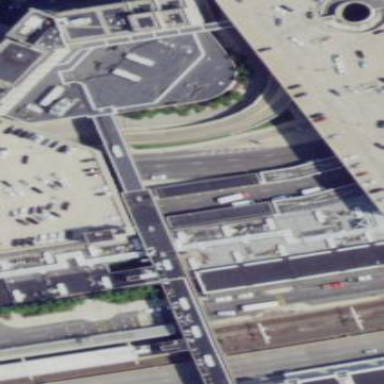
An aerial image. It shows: Transportation building that serves as airport terminal.